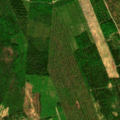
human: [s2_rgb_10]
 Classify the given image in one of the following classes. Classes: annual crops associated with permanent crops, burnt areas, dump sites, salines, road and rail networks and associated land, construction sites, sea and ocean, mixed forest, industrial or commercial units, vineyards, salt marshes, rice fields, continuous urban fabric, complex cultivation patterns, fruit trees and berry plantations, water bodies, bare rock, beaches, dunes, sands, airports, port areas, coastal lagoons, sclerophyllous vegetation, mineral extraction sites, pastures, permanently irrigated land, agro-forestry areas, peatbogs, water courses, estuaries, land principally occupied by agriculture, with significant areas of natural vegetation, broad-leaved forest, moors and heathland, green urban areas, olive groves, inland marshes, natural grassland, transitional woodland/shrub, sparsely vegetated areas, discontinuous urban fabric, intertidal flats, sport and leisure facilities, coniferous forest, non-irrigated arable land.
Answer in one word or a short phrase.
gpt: mixed forest, transitional woodland/shrub